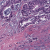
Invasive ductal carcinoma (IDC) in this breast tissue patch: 1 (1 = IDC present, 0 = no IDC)